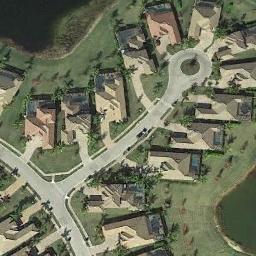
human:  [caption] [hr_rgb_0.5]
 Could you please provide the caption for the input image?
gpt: The dense residential is on the grass next to some roads and lakes .

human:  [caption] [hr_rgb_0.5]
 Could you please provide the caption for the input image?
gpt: There are many roads, Neatly arranged houses and trees, And large lawns in the island-like settlements surrounded by the lake .

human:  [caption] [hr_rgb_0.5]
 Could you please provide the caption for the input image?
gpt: A dense residential area with lots of houses of the same style is next to the lakes .

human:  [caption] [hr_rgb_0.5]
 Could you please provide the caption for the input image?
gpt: Most of the houses in the residential area are red .

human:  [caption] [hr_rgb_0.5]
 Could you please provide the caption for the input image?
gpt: There are buildings with green lawns around on dense residential area .